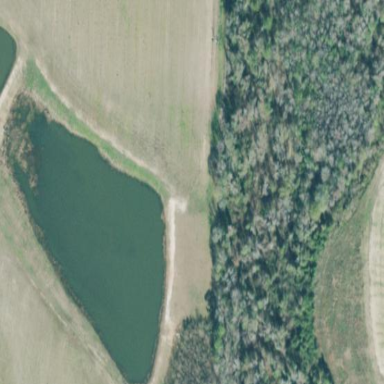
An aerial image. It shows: Reservoir of water.